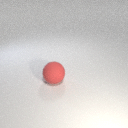
large red rubber sphere